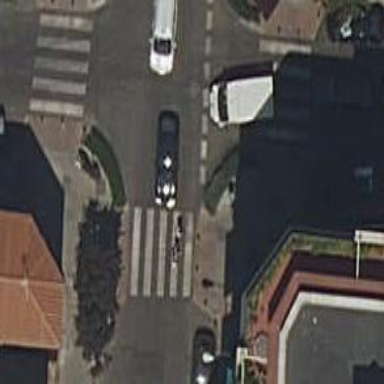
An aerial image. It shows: Marked road crossing.